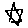
Label: star